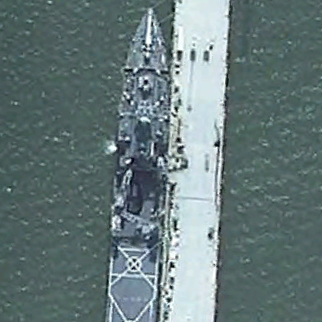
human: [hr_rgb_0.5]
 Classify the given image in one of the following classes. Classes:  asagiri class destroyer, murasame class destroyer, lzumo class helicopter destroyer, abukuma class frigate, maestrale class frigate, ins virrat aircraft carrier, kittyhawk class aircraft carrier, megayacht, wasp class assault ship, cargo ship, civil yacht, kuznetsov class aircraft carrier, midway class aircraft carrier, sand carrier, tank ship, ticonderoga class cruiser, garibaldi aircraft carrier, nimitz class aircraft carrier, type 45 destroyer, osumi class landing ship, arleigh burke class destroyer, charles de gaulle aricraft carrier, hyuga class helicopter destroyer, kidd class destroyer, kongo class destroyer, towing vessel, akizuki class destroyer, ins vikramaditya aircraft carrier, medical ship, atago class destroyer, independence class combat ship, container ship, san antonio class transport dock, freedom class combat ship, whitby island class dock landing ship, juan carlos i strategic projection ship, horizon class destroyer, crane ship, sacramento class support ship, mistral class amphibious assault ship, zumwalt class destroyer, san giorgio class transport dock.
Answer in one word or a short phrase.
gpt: Whitby Island class dock landing ship